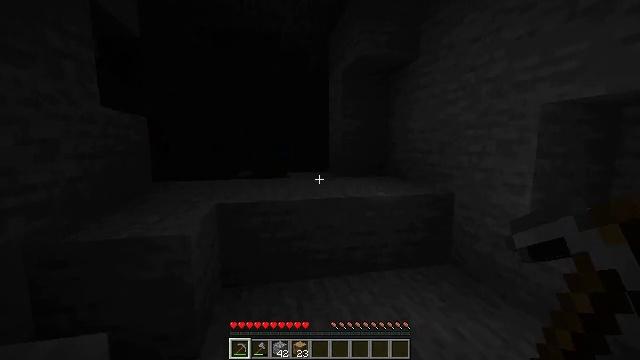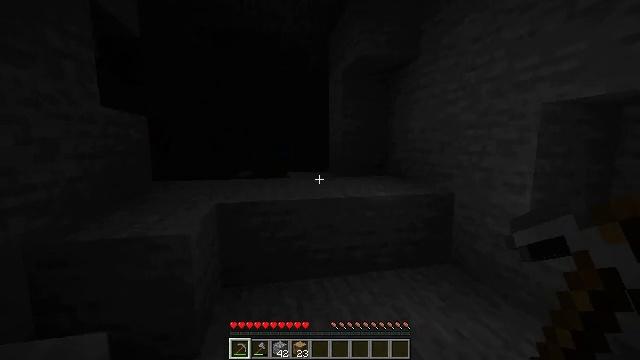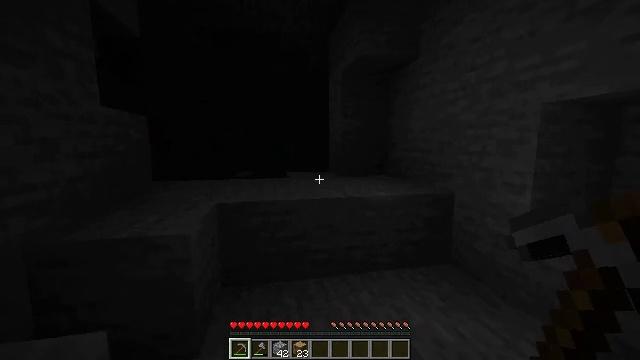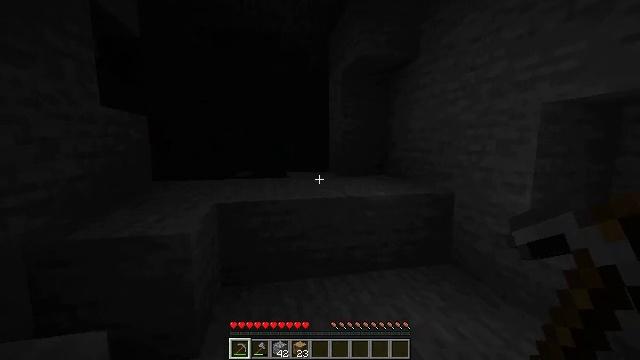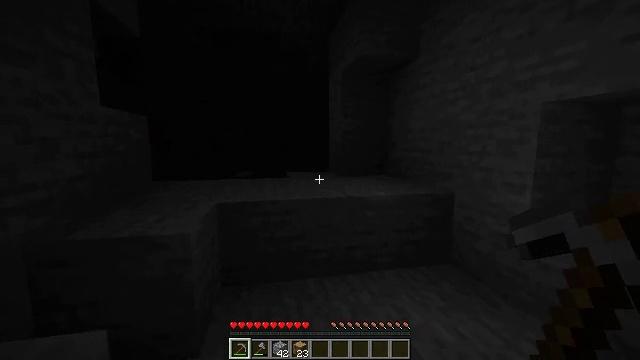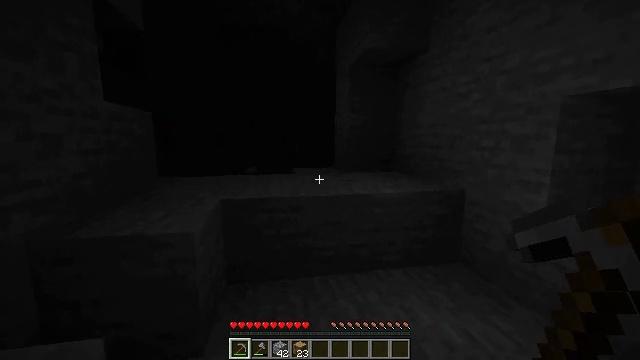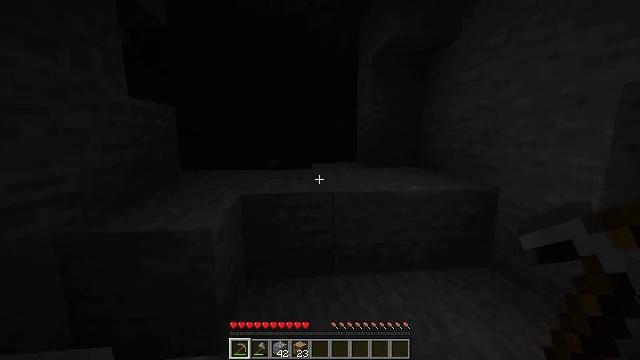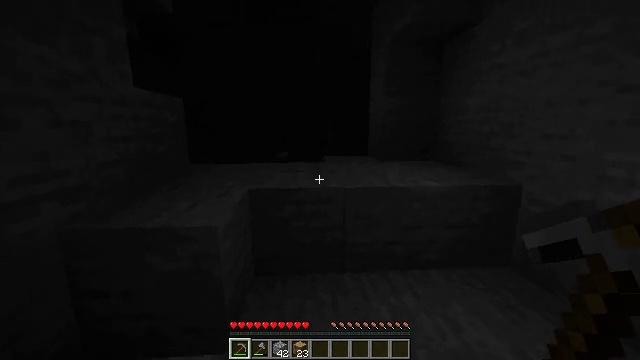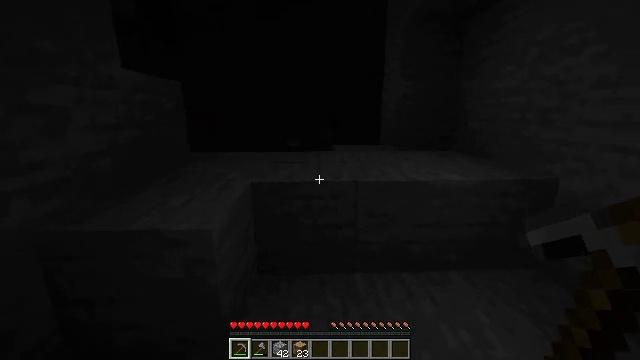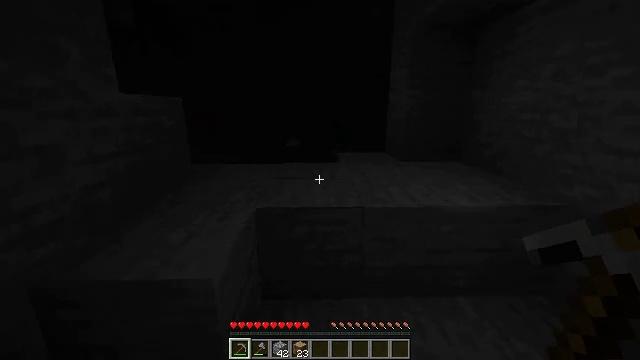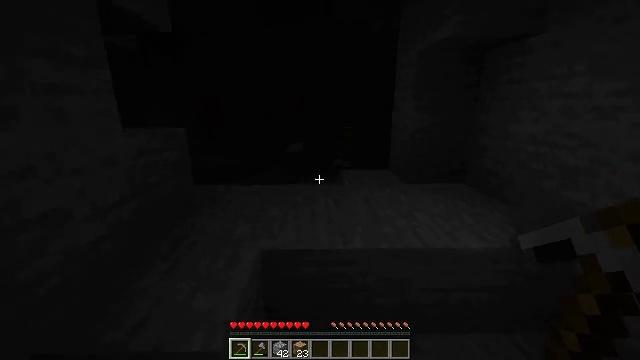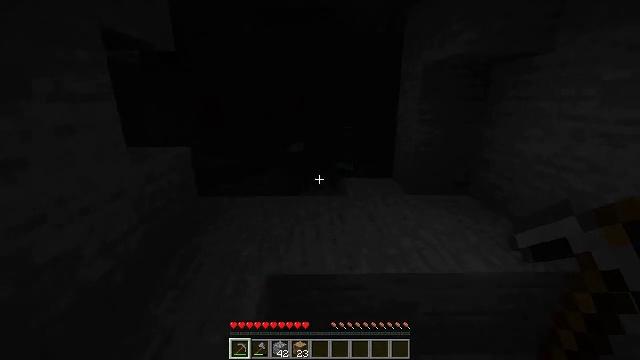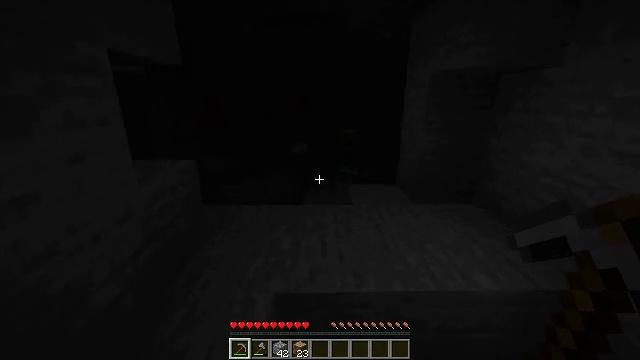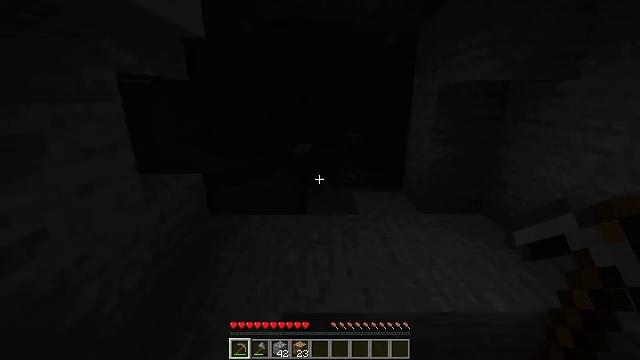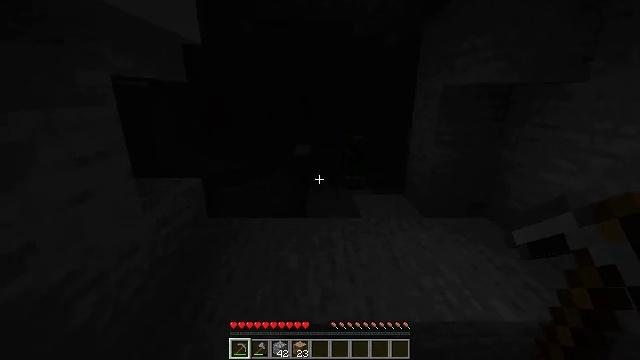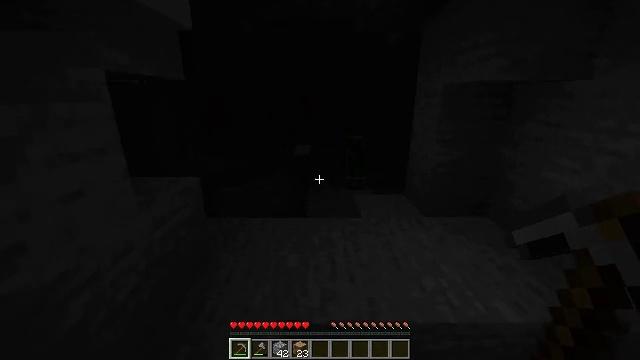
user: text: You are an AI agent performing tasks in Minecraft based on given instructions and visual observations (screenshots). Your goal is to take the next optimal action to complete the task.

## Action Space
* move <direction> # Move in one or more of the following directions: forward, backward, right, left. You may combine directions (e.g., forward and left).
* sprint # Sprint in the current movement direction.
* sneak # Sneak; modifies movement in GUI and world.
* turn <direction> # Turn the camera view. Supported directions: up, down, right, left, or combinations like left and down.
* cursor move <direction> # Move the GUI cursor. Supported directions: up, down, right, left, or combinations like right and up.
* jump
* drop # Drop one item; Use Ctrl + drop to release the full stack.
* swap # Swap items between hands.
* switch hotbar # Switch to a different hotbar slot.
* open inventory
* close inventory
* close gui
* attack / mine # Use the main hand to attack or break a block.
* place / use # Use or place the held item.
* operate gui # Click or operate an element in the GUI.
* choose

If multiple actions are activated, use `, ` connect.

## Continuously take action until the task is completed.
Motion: motion action
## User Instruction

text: Break oak leaves from the trees.
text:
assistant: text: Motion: no_op
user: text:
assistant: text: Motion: no_op
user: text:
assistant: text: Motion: no_op
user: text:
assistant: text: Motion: no_op
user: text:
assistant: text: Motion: move forward, turn left and down
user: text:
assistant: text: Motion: move forward, turn left and down
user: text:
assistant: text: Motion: move forward, turn left and down
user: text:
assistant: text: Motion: move forward, turn left and down
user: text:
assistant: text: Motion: move forward and move left, turn down, jump
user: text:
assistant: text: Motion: move left, jump
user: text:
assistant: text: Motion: move left, turn down, jump
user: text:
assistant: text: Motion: move left, jump
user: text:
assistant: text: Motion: move left
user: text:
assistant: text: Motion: no_op
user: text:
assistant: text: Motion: no_op
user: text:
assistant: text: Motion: no_op
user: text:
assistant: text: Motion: no_op
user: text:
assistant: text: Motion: no_op
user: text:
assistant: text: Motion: move right
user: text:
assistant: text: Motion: move right
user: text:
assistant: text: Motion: move right
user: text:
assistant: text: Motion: move back and move right, turn up
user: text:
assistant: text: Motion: move back and move right, turn up
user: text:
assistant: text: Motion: move back and move right, turn up
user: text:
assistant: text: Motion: move back and move right, turn up
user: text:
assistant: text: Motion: move back and move right, turn up
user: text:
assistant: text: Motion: move back and move right
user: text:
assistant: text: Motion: move back and move right
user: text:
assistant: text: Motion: move back and move right, turn right
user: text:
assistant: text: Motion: move back and move right, turn right